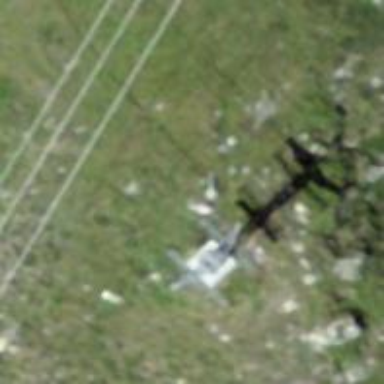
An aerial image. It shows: Pylon used for aerialway.